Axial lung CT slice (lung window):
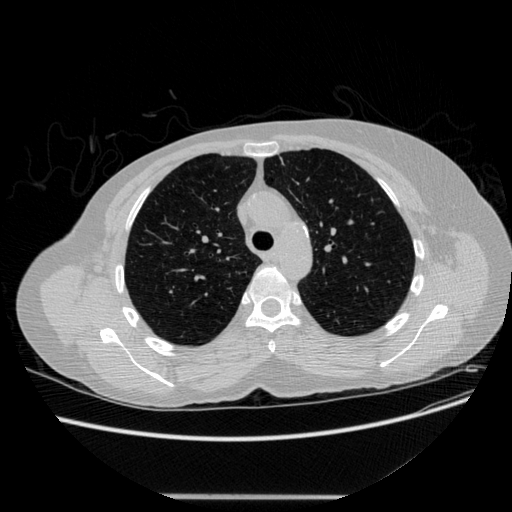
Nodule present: no